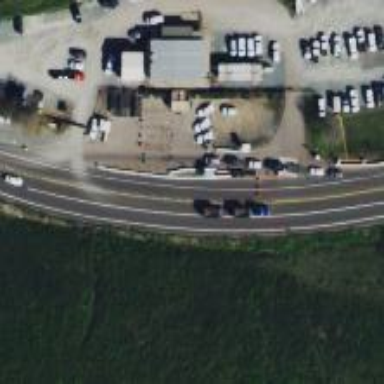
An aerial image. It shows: Police checkpoint.